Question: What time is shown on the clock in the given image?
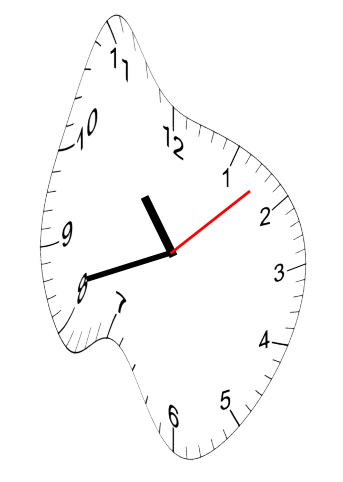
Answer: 10:42:08